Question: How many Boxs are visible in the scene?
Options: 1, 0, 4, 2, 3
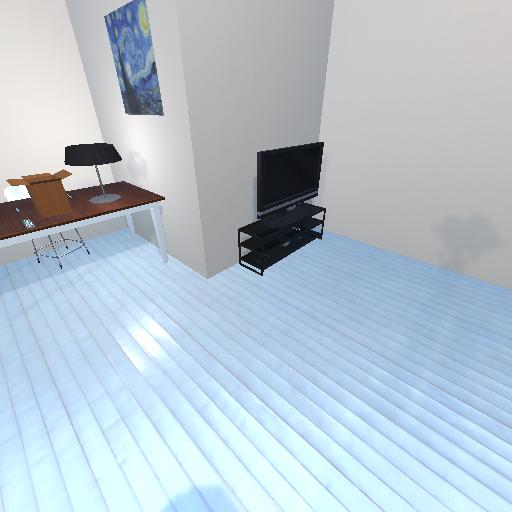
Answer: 1